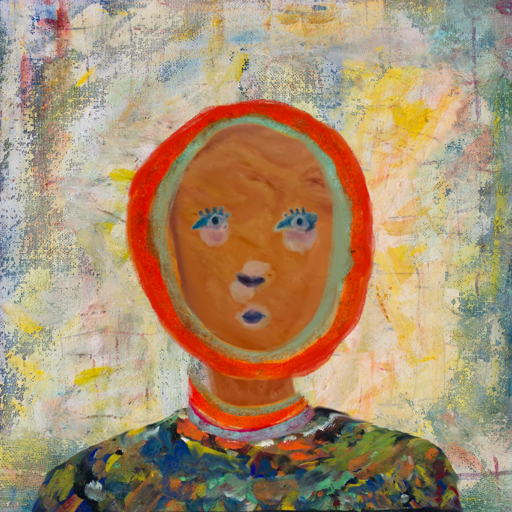
Background: Irani, Head And Neck Front: Pious_Lady, Face Front: Hill_Girl, Bust: An_Impression, Hair Front: Sisters, Head Accessory: Blank, Second Necklace: Blank, Necklace: Sisters, Baby: Blank